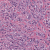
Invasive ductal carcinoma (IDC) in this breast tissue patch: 1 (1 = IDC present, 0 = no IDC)